Question: The image below exemplifies what I am trying to do.The polygon body should rotate keeping its initial position and the red point, which could also be another body, stays in the center.

Here is what I have tried, however it moves something like around the red point:
'''
Vector2 position = body2.getWorldCenter();
body2.setTransform(position, body2.getAngle() + 0.01f);
'''
Any thoughts?
Here is how a create the Polygon body:
'''
private Body createPolygonBody(Vector2 pos) {
// 0. Create a loader for the file saved from the editor.
BodyEditorLoader loader = new BodyEditorLoader(Gdx.files.internal("shot/wall"));
// 1. Create a BodyDef, as usual.
BodyDef bd = new BodyDef();
bd.position.set(pos);
bd.type = BodyType.StaticBody;
// 2. Create a FixtureDef, as usual.
FixtureDef fd = new FixtureDef();
fd.density = 1;
fd.friction = 0.5f;
fd.restitution = 0.3f;
fd.filter.categoryBits = CATEGORY_SCENERY;
fd.filter.maskBits = MASK_SCENERY;
// 3. Create a Body, as usual.
Body body = world.createBody(bd);
// 4. Create the body fixture automatically by using the loader.
loader.attachFixture(body, "one_door",fd, 3f);
return body;
}
'''
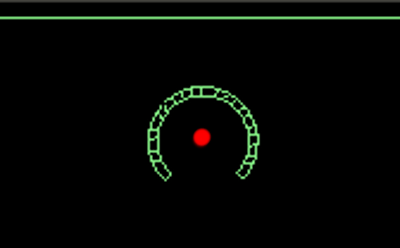
Answer: You have to generate the polygons relative to the point that you want to rotate around.
Here is what you have to do:
- -
Rotation should work as you want it then.